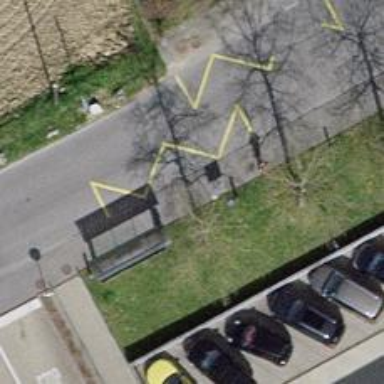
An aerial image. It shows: Sidewalk made of asphalt leading to platform for public transport.